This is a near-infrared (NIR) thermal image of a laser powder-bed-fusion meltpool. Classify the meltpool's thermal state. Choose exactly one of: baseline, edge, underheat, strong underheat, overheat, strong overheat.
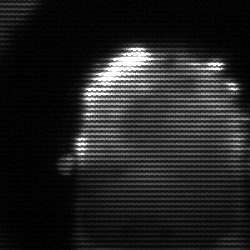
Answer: baseline